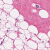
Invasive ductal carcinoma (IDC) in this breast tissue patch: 0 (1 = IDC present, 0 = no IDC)